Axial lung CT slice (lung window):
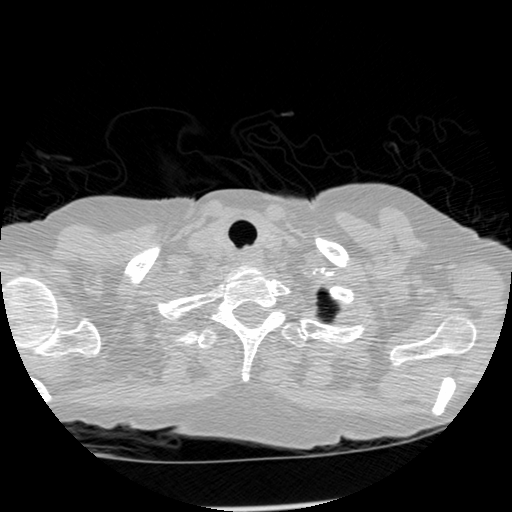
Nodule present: no